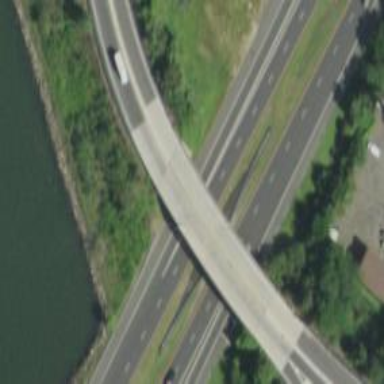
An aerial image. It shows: Trunk_link highway on bridge.